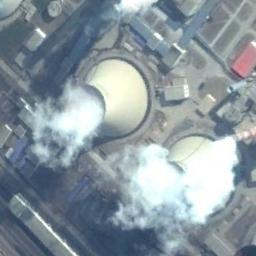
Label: thermal_power_station